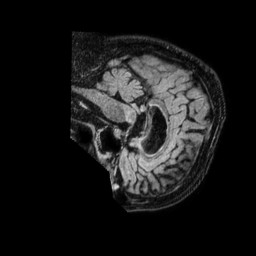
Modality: FLAIR
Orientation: sagittal
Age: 59
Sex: male
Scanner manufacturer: philips
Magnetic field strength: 1.5 T
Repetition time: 4.8 s
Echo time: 0.3438 s